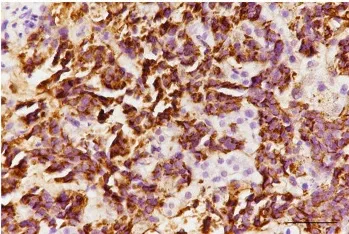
Histological characteristics of liver masses. Eosin.
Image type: pathology (immunostaining)